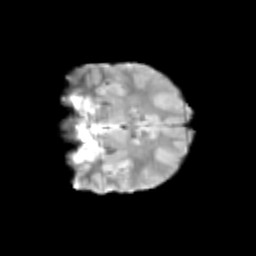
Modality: T2w
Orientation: coronal
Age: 10
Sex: male
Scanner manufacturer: siemens
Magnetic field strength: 3 T
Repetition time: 3.8 s
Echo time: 0.07 s